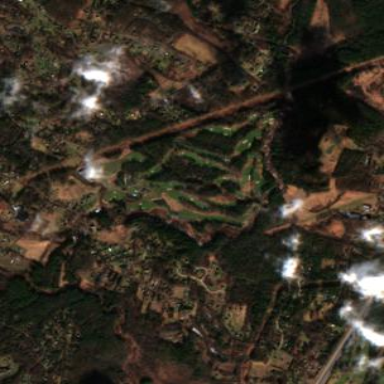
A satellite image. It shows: Golf course surrounded by greenery.